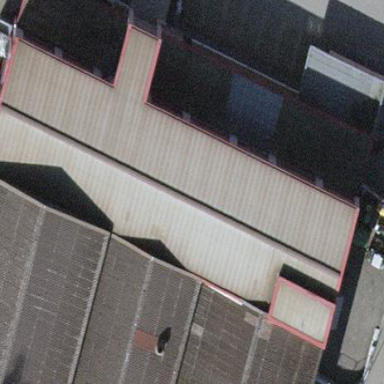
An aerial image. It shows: Industrial building.